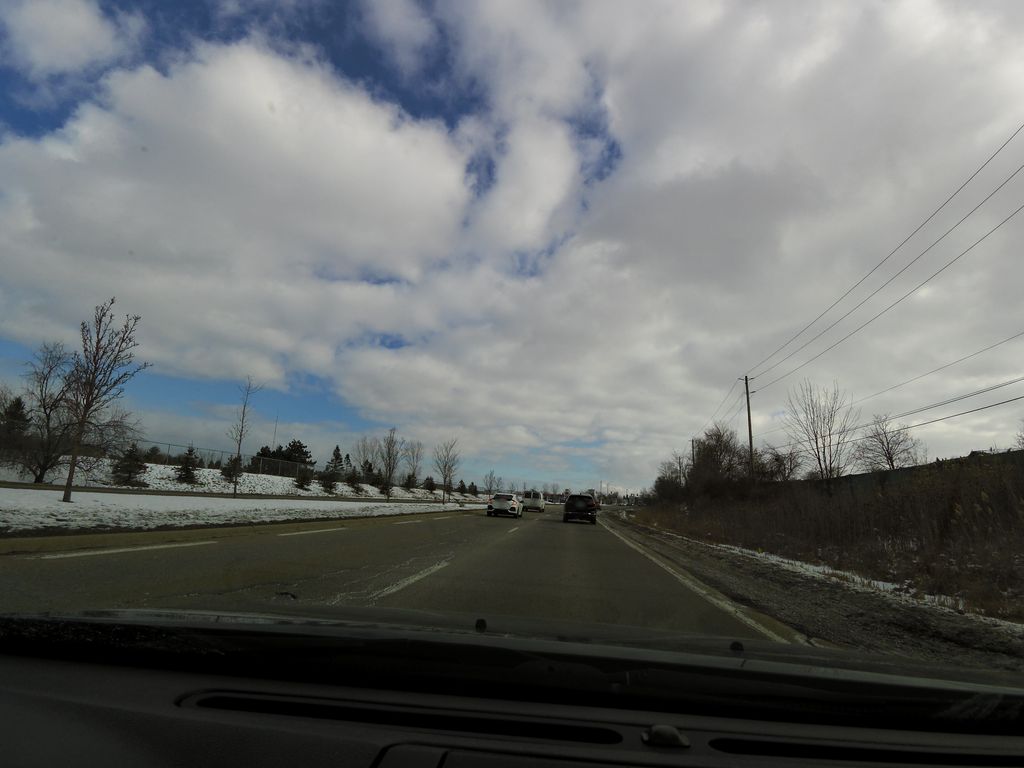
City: hamilton